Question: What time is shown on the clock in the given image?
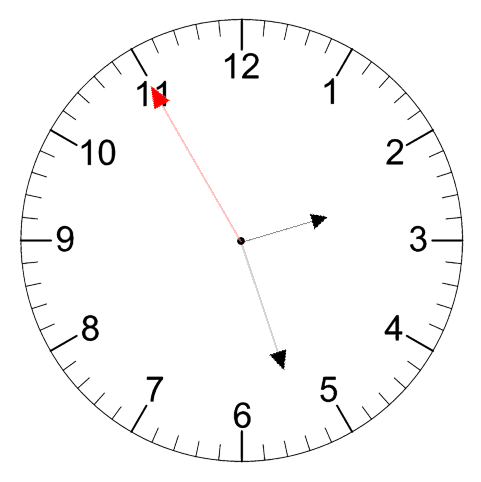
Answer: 02:26:55